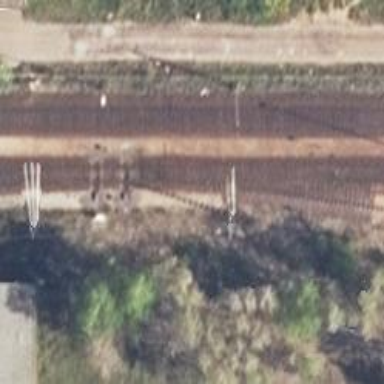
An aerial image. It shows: Railway switch.